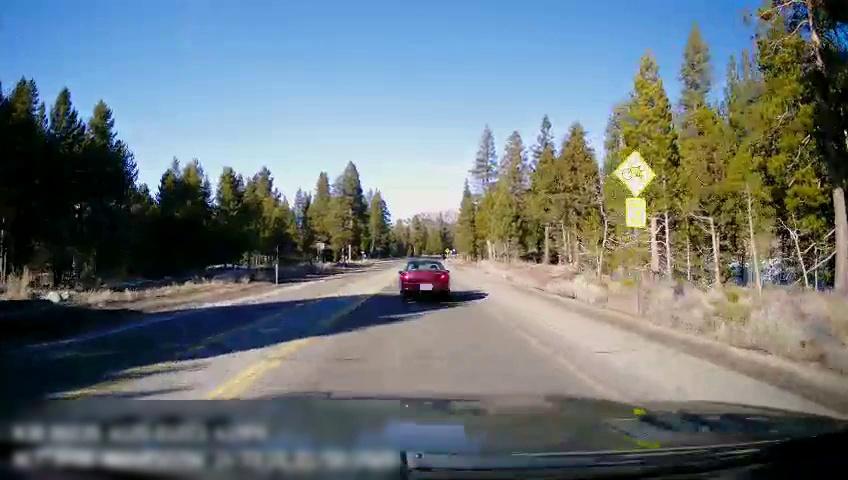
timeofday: Day
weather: Sunny
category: Drivable Space
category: Vehicles | Car
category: Lanes | Current Lane
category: Lanes | Current Lane
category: Lanes | Opposite Lane
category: Lanes | Opposite Lane
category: Traffic | Signs
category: Traffic | Signs